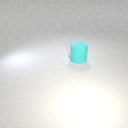
large cyan rubber cylinder